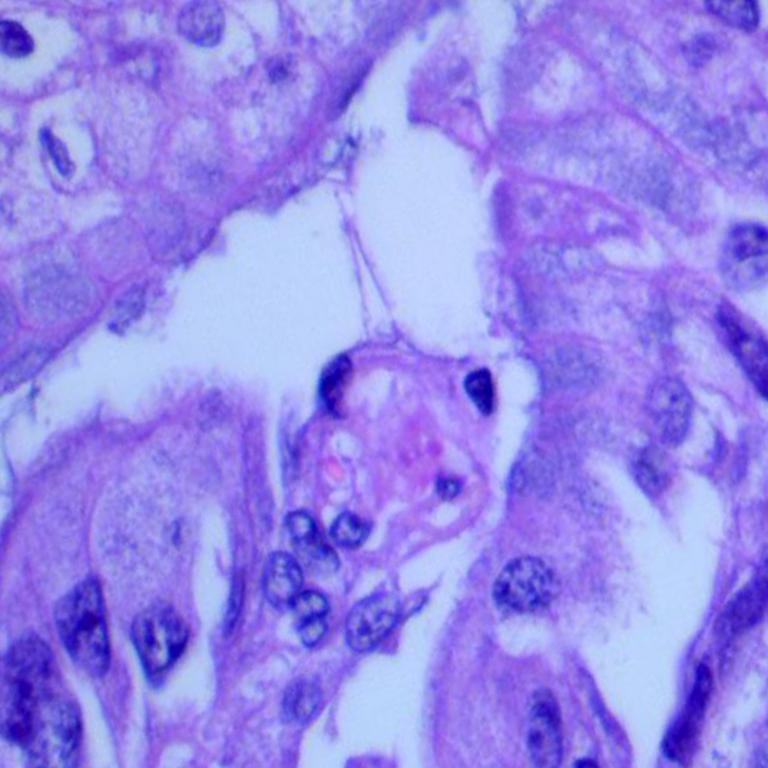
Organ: lung
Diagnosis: adenocarcinomas